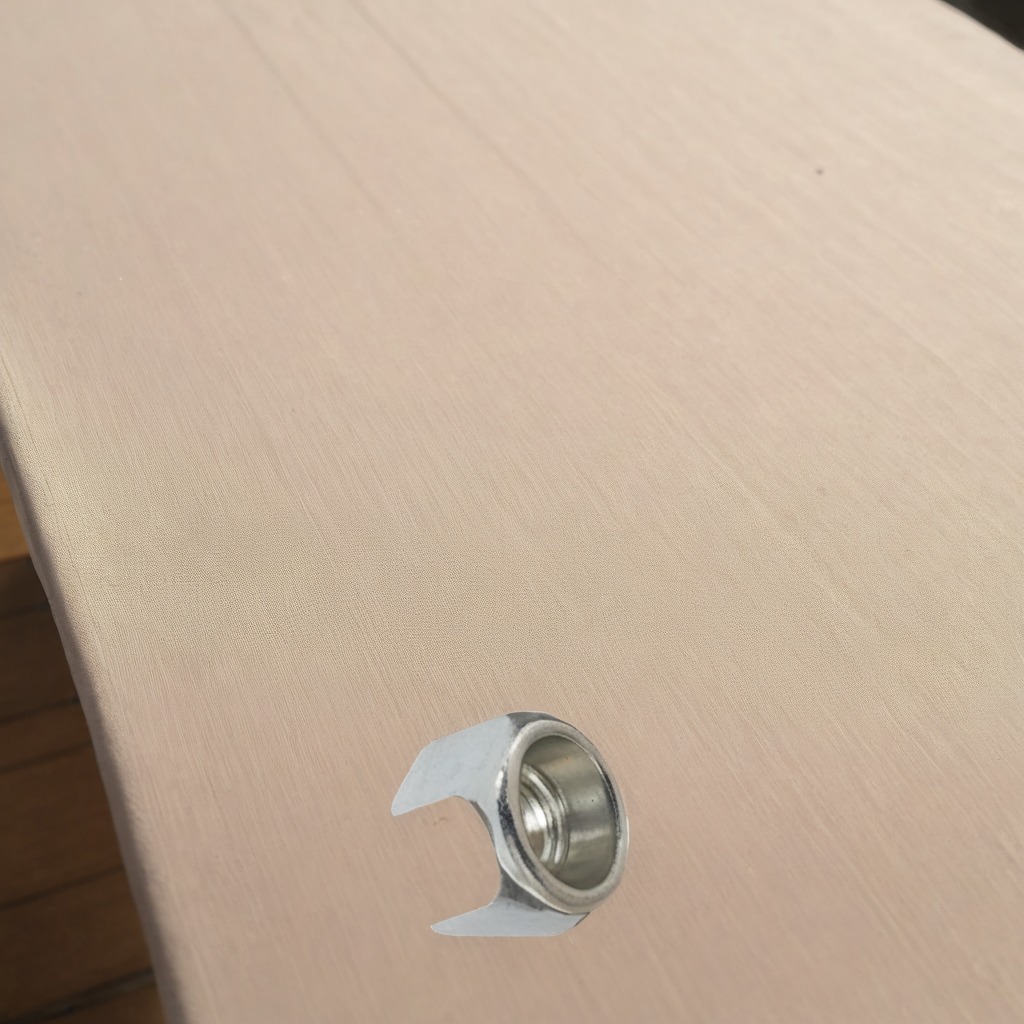
A metal nut is lying on the wooden table in an outdoor workshop.